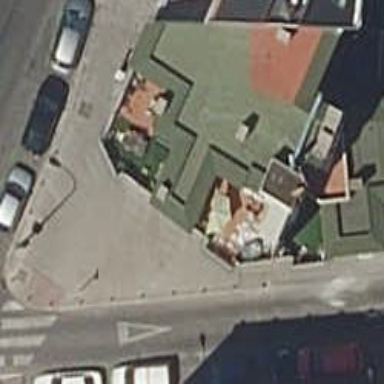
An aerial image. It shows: Fast food establishment.